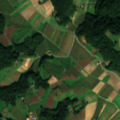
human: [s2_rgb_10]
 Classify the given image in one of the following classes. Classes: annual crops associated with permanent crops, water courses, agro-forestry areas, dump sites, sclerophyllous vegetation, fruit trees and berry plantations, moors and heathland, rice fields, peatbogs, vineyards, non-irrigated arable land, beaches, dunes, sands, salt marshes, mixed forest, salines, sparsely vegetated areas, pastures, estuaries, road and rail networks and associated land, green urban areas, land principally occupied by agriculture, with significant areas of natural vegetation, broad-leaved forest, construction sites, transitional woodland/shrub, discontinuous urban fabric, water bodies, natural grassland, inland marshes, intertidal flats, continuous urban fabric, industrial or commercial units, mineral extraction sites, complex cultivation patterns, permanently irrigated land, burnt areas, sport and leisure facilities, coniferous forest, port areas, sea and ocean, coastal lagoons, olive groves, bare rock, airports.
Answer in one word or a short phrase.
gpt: non-irrigated arable land, complex cultivation patterns, broad-leaved forest